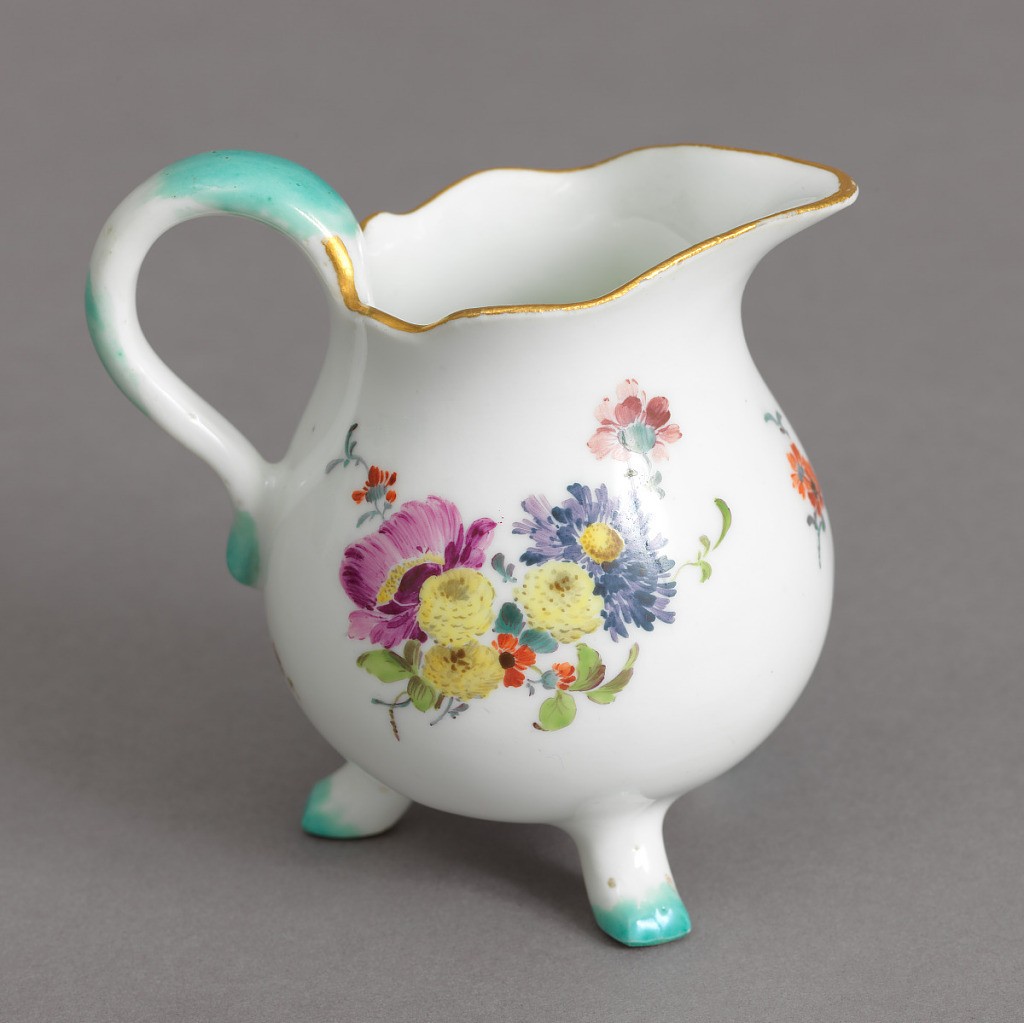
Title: Creamer
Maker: Meissen Porcelain Manufactory, German, active from 1710 to the present
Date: ca. 1780
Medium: hard paste porcelain, vitreous enamel, gold
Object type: creamer
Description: Pear-shaped with simple lip, looped handle and three curving feet. Decoration of scattered sprays of flowers; gilding about shaped edge' touches of teal on handle and feet.